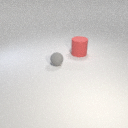
large red rubber cylinder to the right of small gray rubber sphere